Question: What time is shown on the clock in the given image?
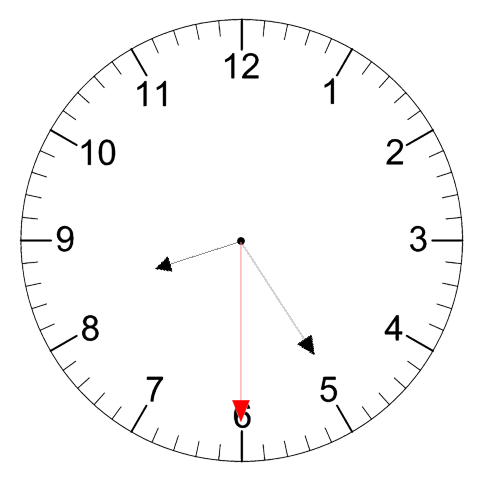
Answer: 08:24:30